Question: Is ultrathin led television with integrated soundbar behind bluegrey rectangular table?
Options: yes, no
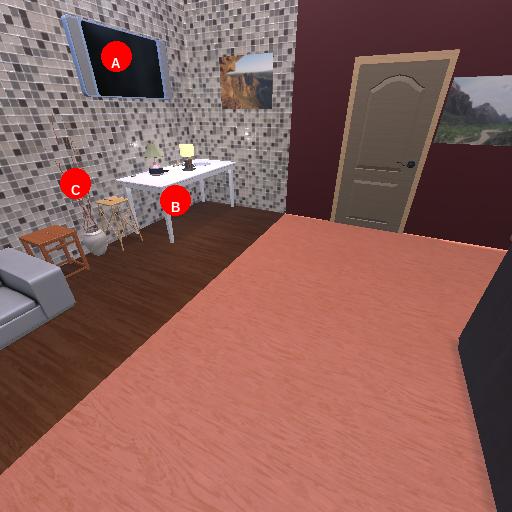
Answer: yes